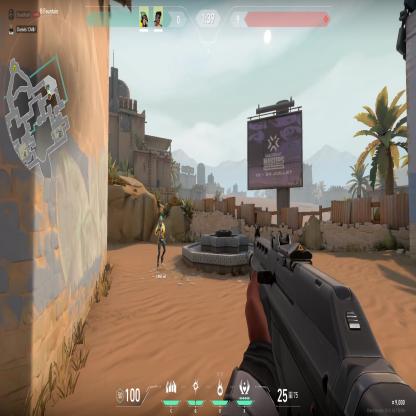
Label: teammate